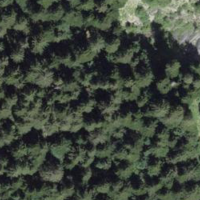
EUNIS habitat code: 43
Species observed at this site:
Lonicera caerulea